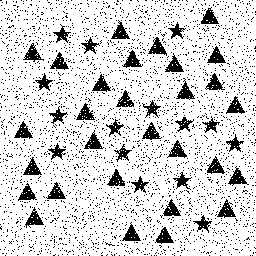
Squares: 0
Triangles: 29
Stars: 15
Total shapes: 44